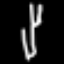
Label: fork